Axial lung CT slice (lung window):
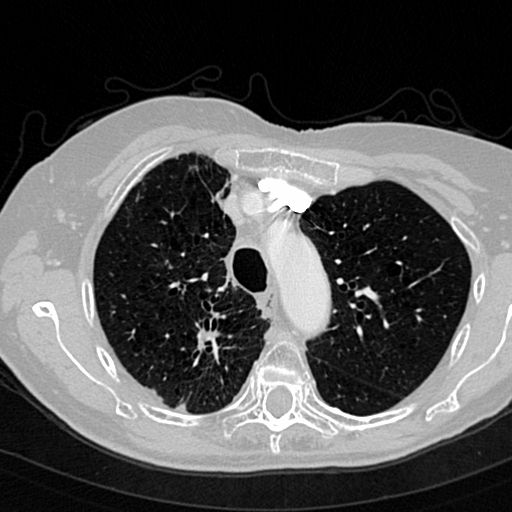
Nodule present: no